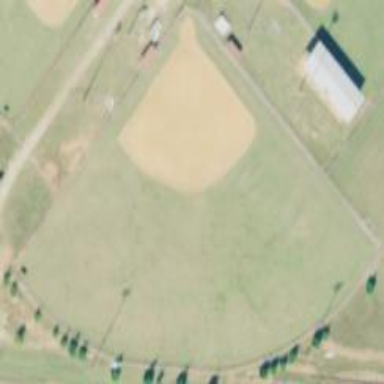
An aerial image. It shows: Baseball pitch for leisure and sports activities.